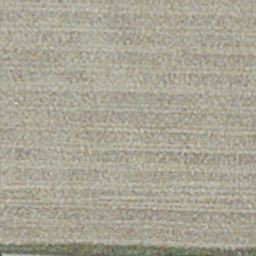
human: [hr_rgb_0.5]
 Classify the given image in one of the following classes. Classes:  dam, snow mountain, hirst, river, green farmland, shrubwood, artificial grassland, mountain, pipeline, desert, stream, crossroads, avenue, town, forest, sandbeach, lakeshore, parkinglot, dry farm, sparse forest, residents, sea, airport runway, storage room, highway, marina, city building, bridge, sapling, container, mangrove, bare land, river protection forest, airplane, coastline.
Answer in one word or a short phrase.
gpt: dry farm